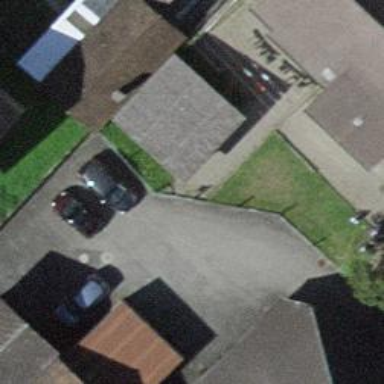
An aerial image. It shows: Shed.